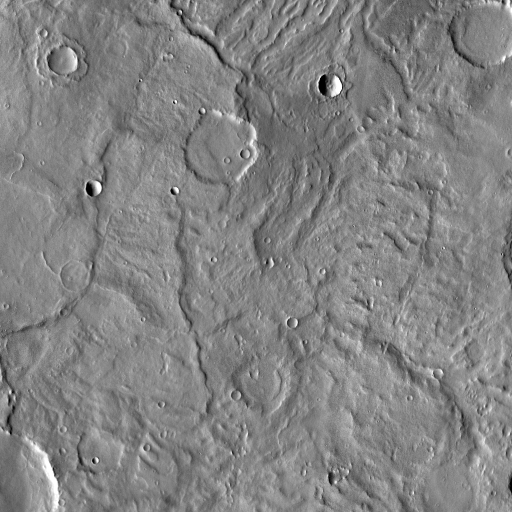
Crater classes present: Background, Other, Layered, Buried, Secondary